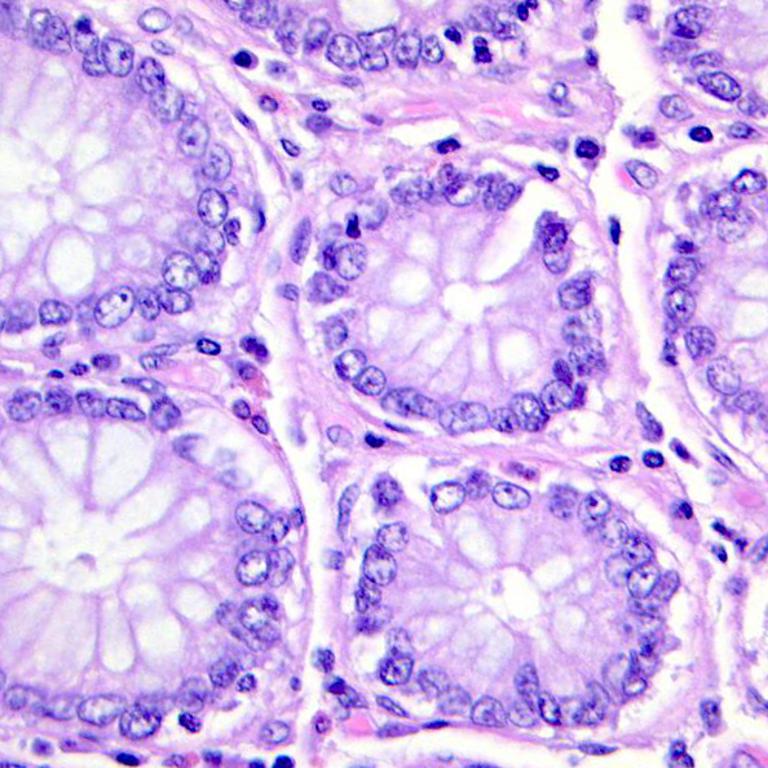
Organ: colon
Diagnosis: benign